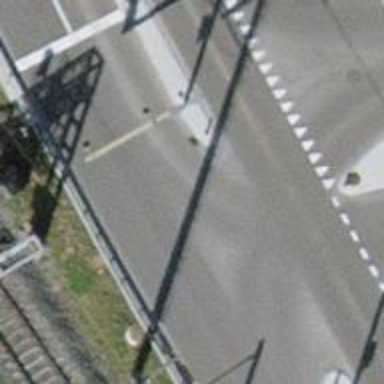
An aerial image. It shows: Road with traffic signals.